Aerial crown-view tile of a tropical tree (Barro Colorado Island, Panama), acquired 20250414:
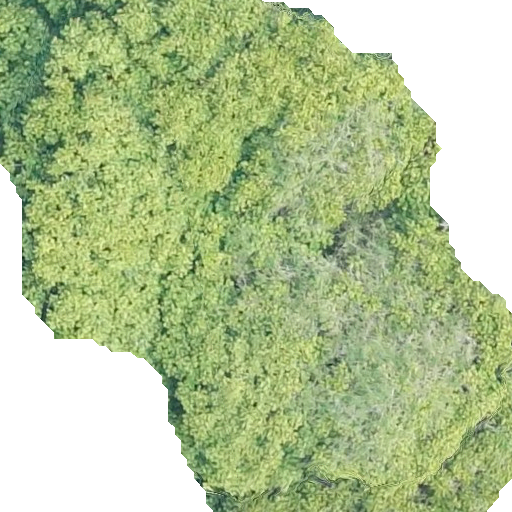
Species: Tachigali panamensis
GBIF accepted scientific name: Tachigali panamensis
Crown area: 353.497 m²